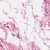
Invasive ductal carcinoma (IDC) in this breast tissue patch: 0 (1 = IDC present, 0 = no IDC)